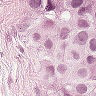
Metastatic tissue present: yes